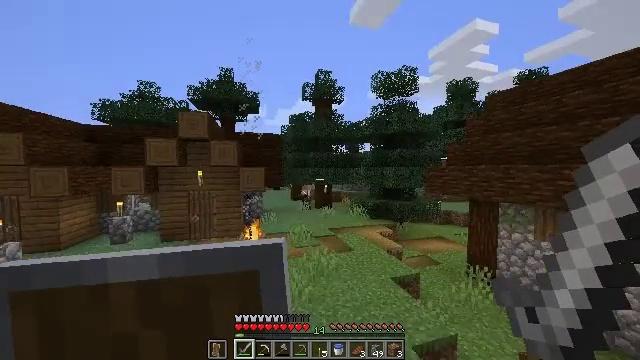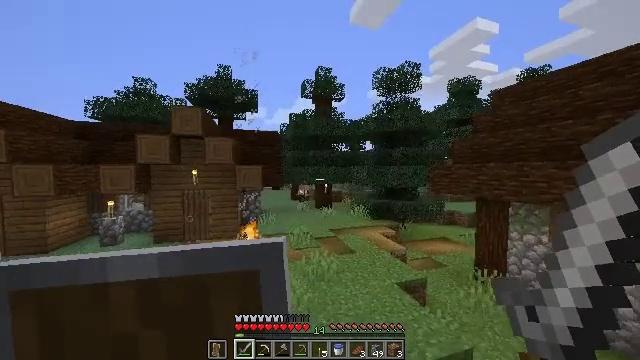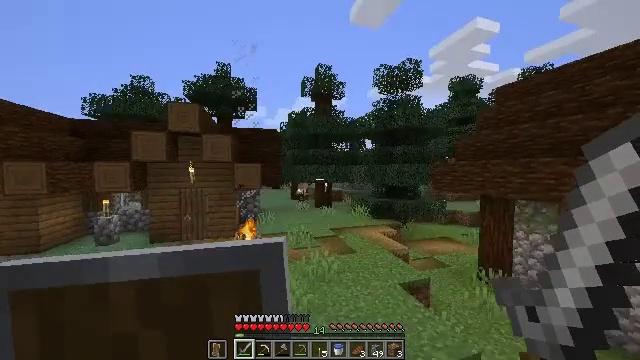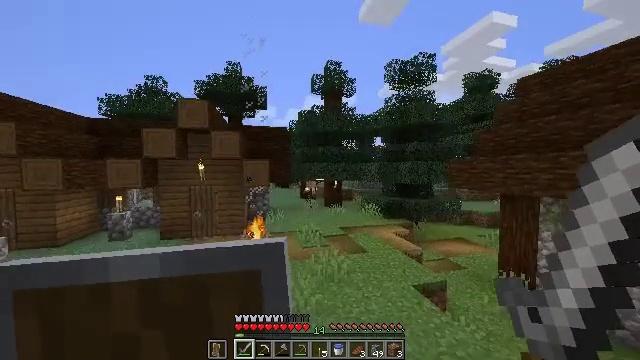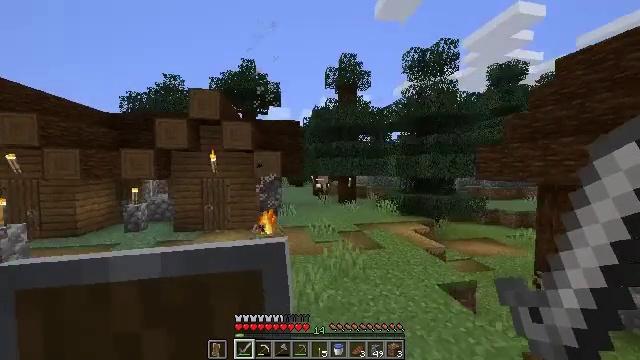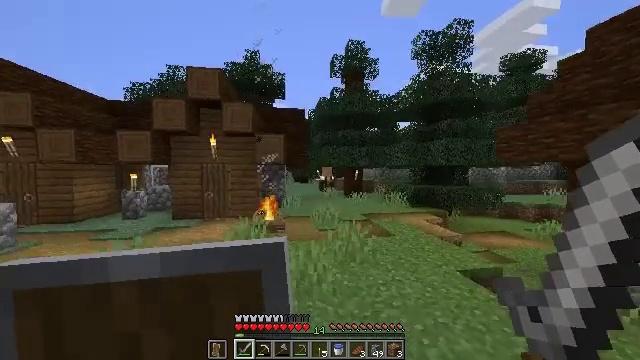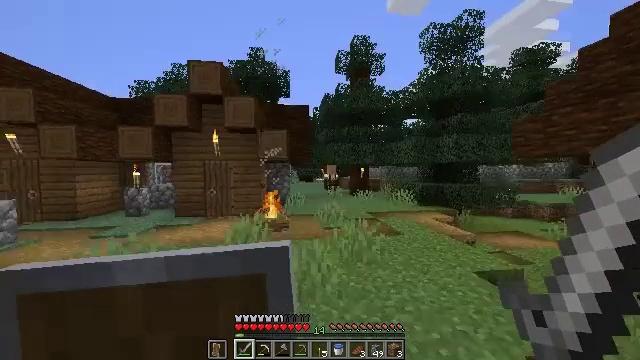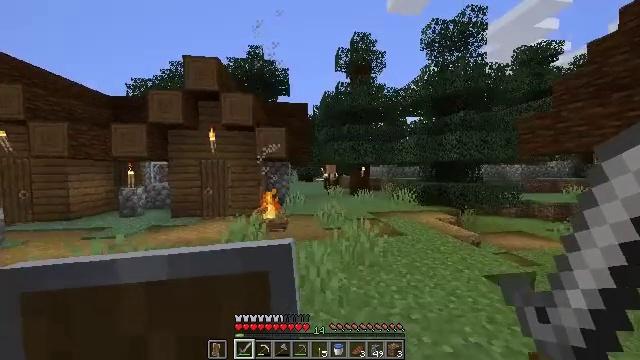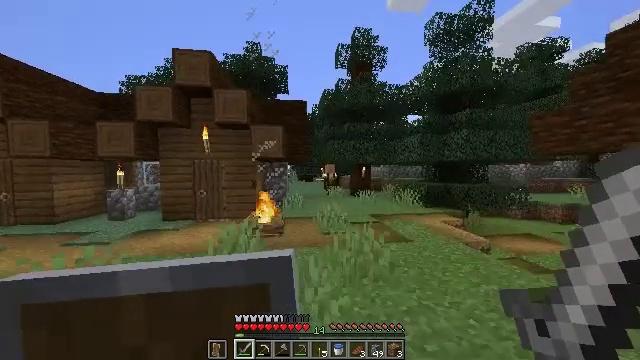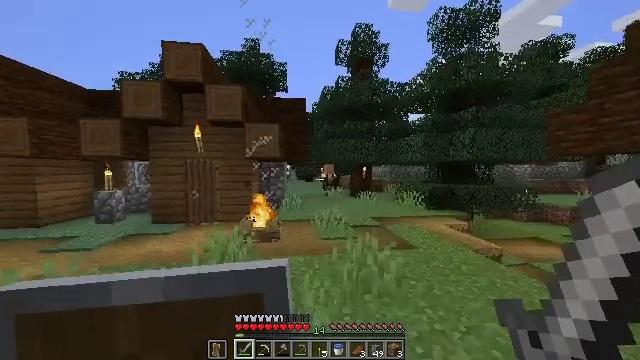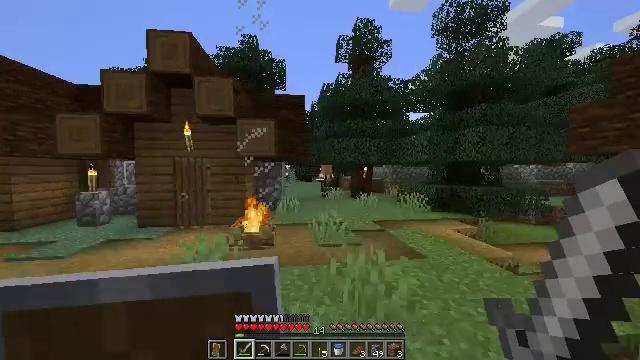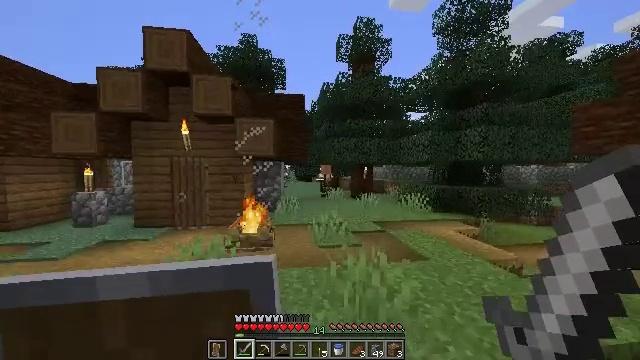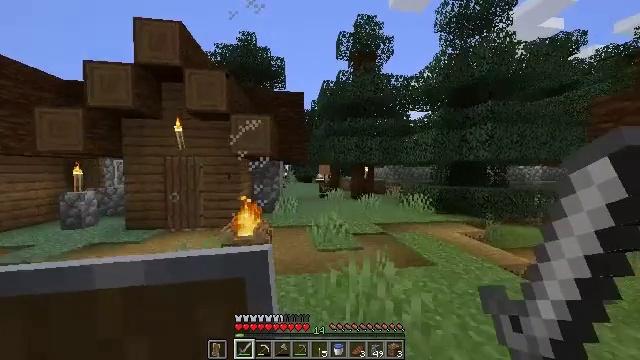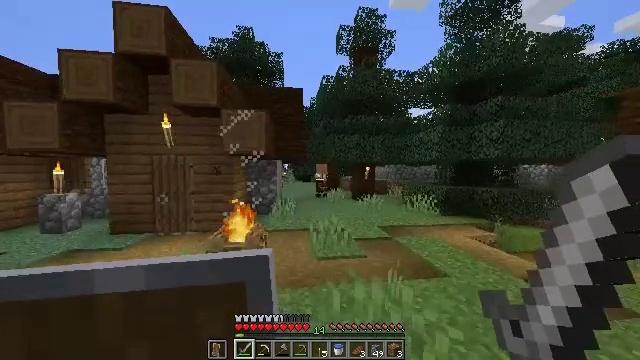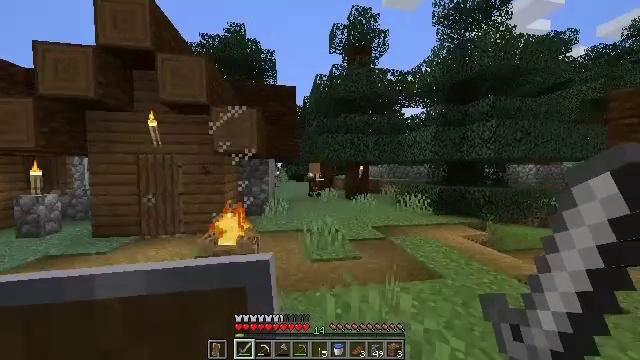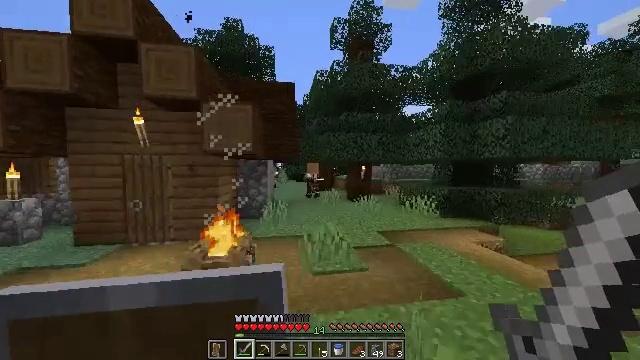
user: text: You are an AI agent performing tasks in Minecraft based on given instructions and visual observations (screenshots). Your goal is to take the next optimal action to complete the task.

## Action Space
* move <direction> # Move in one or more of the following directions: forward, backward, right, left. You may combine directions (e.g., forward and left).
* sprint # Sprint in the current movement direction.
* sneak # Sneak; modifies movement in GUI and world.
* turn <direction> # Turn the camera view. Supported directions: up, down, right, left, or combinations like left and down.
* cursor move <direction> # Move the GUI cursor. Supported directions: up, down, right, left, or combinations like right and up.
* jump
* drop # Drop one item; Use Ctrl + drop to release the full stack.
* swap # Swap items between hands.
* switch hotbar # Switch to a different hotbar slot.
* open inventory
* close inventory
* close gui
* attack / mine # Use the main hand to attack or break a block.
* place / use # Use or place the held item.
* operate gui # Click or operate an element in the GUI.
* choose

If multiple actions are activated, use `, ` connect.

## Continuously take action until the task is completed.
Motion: motion action
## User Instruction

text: Mine the spruce door to collect it.
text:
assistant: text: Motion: move forward
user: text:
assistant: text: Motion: move forward
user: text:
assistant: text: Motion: move forward, turn left
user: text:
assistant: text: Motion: move forward, turn left
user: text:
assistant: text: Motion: move forward, turn left
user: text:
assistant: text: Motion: move forward, turn left
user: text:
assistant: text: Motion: move forward
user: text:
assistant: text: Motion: move forward
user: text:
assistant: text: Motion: move forward
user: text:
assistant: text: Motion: move forward, sprint
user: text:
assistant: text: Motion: move forward, sprint
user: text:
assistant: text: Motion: move forward, sprint
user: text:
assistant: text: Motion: move forward
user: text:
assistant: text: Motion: move forward, turn right
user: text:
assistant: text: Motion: move forward
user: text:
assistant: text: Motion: move forward
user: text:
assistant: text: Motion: move forward
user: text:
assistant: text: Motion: move forward
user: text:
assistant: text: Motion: move forward
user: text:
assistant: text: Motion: move forward
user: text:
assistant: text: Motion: move forward
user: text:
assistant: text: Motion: move forward
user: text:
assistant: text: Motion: move forward
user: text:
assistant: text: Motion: move forward, sprint, turn left
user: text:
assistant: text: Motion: move forward, sprint, turn left
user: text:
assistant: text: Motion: move forward, sprint
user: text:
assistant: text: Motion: move forward
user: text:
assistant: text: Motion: move forward
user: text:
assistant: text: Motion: move forward
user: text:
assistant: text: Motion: move forward